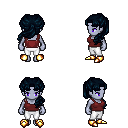
a pixel art fantasy rpg character, female body template, dark elf, purple skin, maroon pirate shirt, white pants, raven princess hairstyle, gold boots, four views (front, back, left, right), 2x2 character sprite sheet, small pixel art, hard edges, no anti-aliasing